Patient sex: M
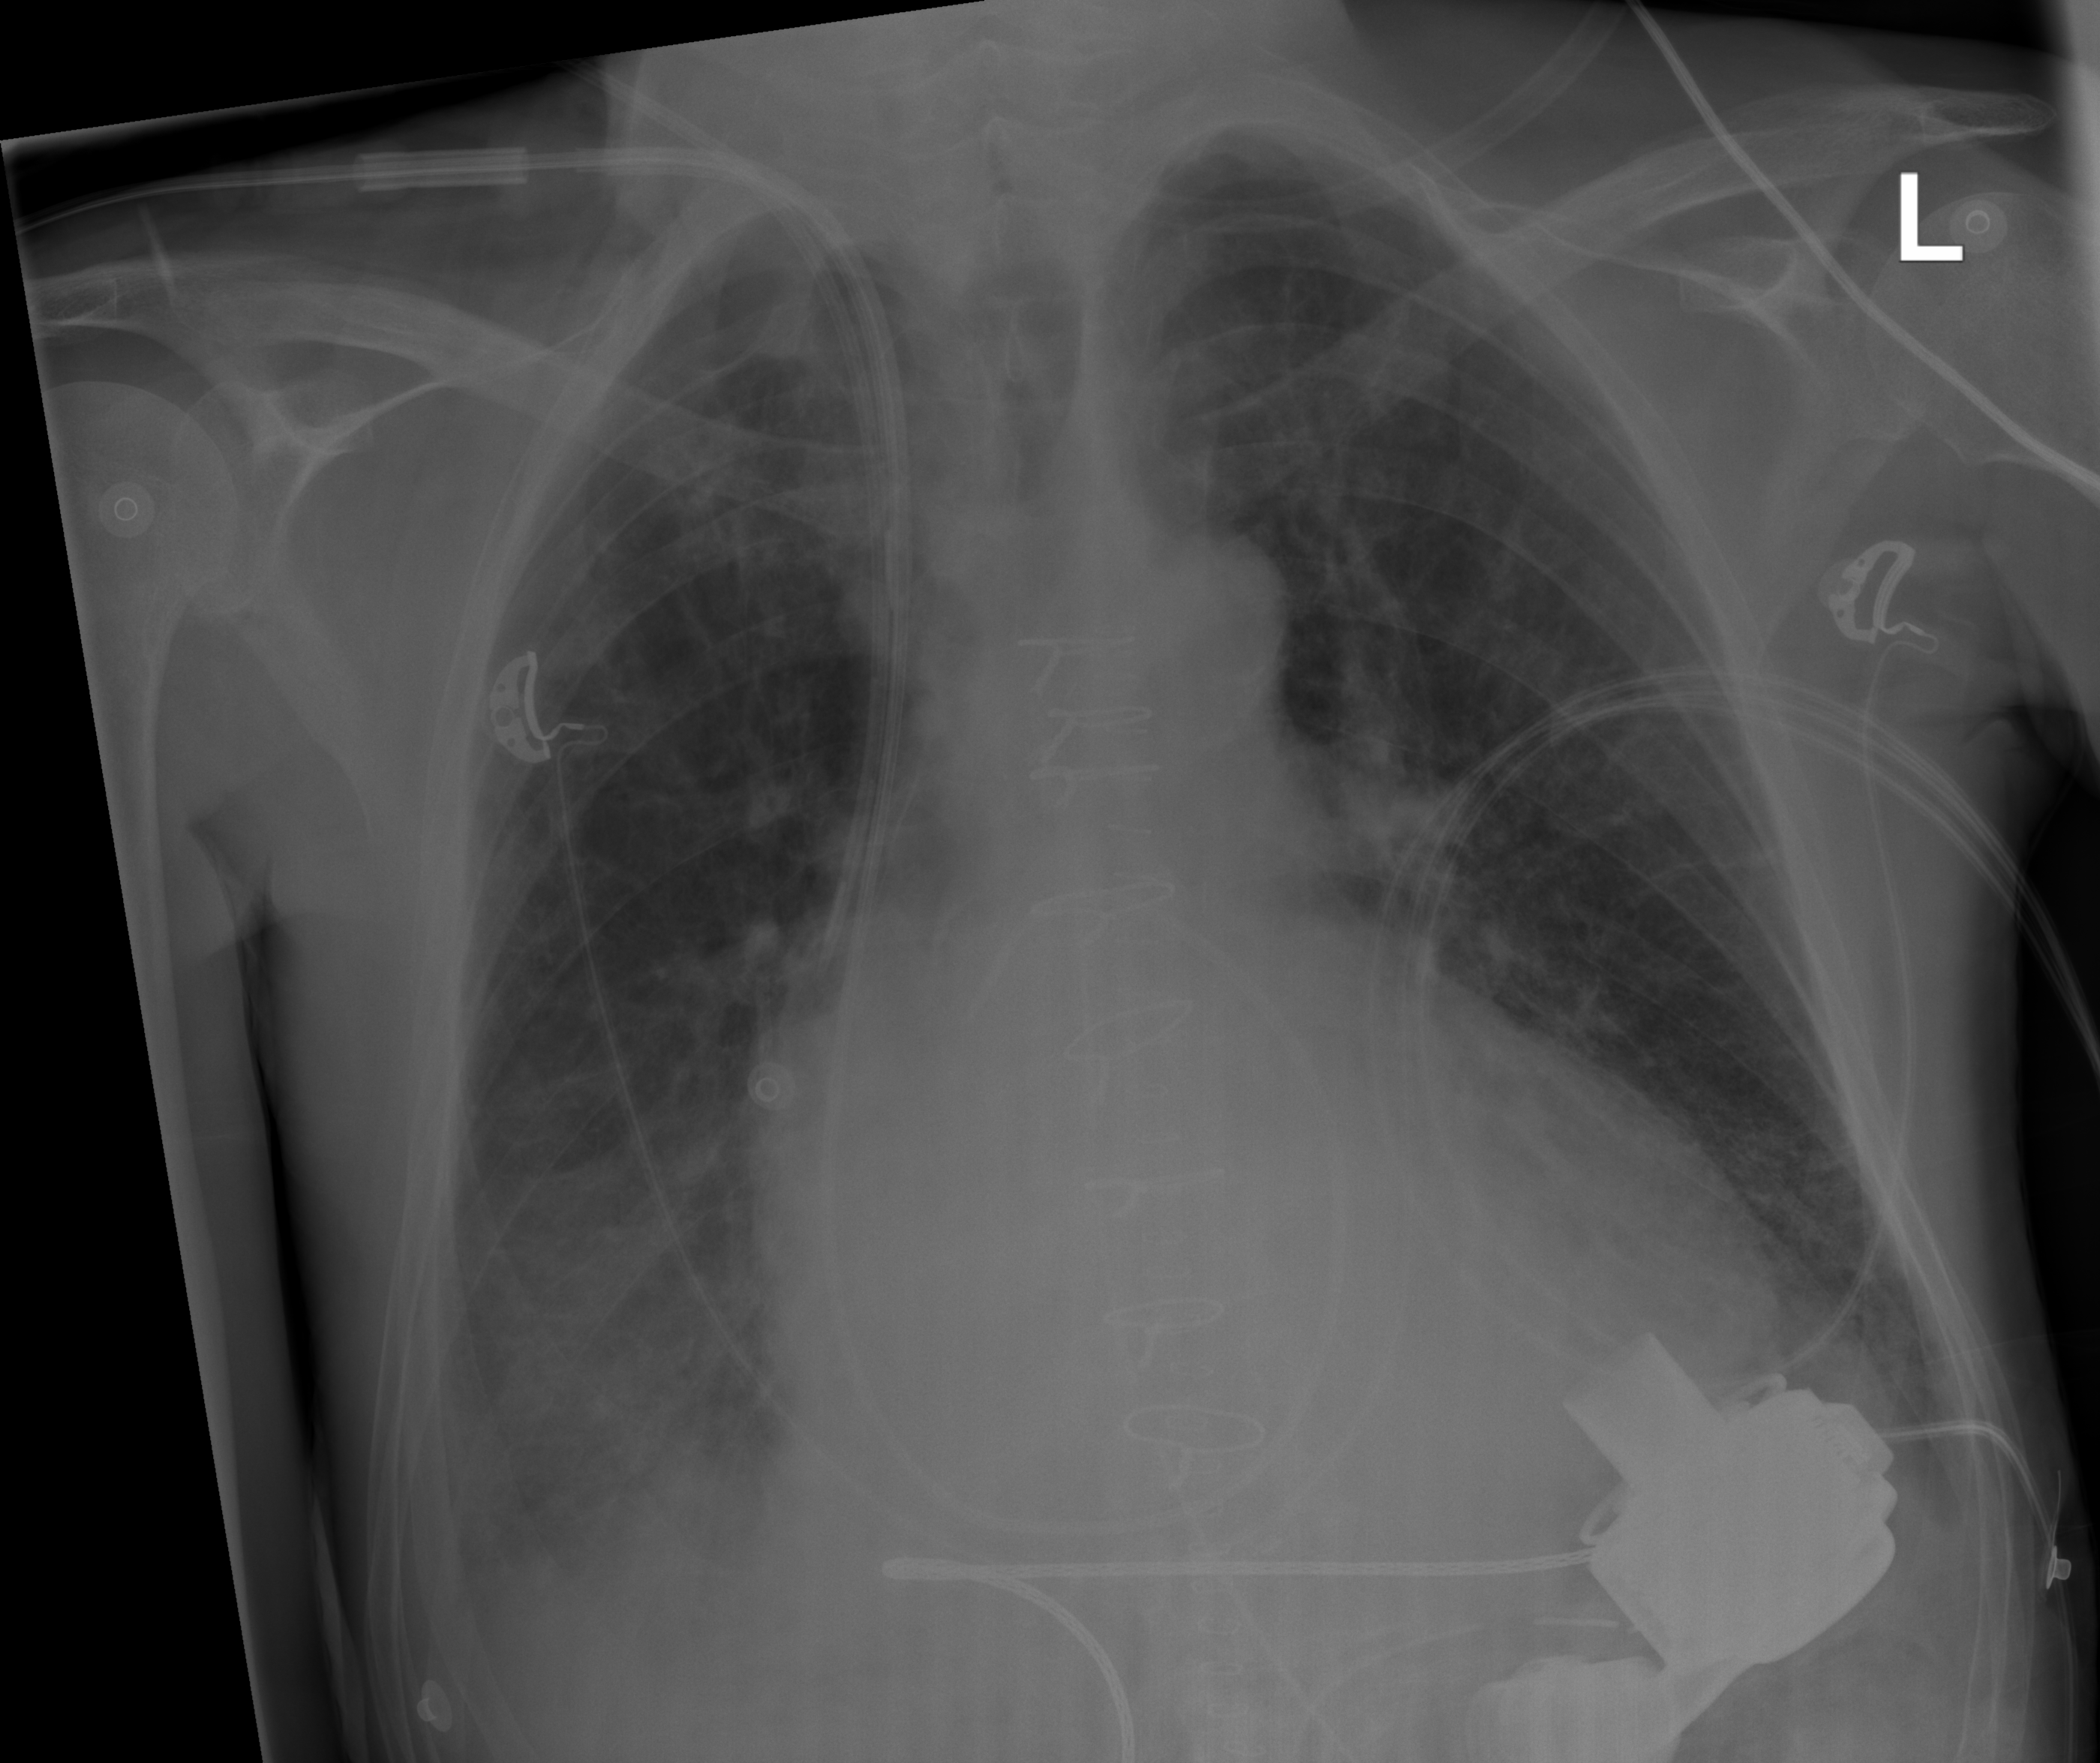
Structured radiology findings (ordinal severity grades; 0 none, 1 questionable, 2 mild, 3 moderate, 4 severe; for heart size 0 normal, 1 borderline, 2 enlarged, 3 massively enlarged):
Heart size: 0
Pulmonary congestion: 2
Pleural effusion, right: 2
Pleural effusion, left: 0
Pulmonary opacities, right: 1
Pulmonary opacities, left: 1
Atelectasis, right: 2
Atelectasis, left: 2